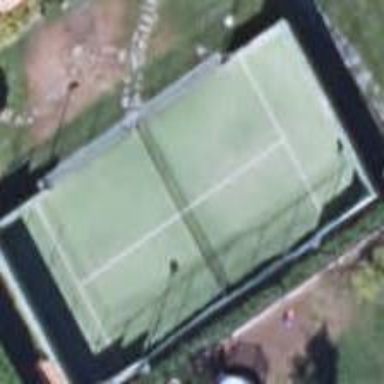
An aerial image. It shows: Tennis court in leisure pitch.